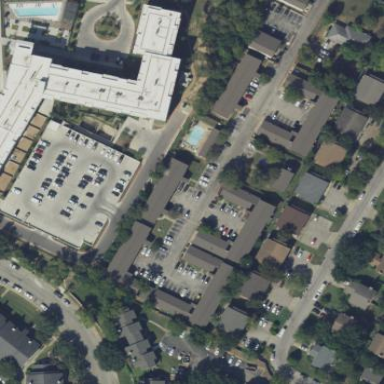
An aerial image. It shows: Residential area with apartments.